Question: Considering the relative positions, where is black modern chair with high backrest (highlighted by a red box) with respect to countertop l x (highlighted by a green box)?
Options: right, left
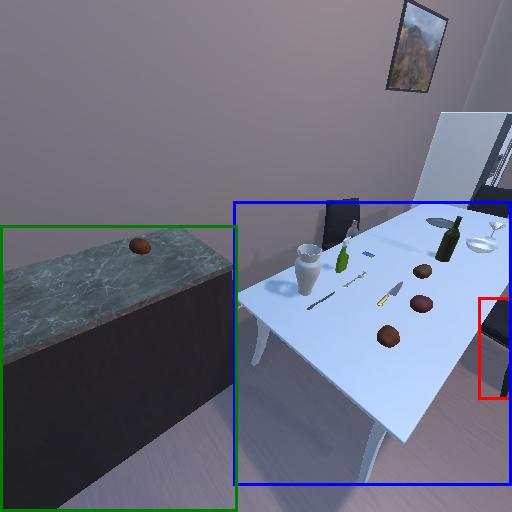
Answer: right